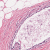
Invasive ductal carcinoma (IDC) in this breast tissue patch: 0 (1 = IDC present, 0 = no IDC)